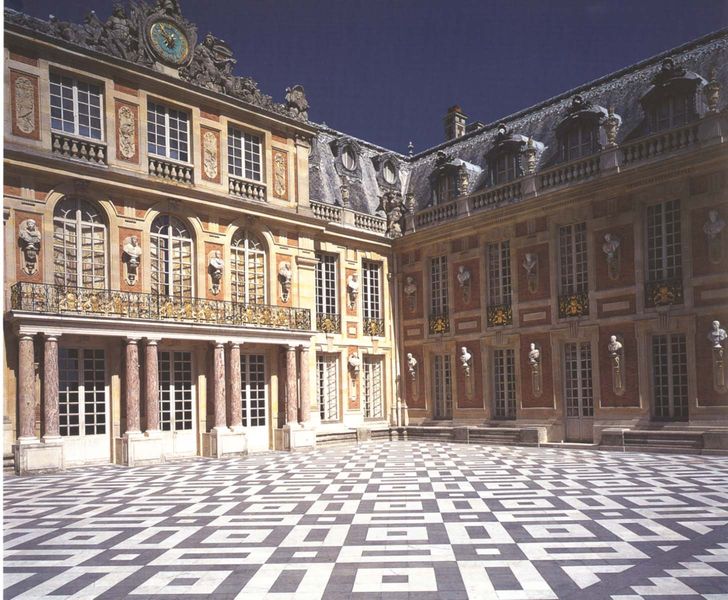
Titel: Marmorhof
Künstler: Philibert le Roy
Standort: Versailles, Schloss (EU - F)
Schlagwörter: blau, himmel, weiß, gelb, ocker, braun, fenster, grau, marmor, nacht, orange, schwarz, säulen, dach, gebäude, haus, rot, schloss, muster, gesichter, wand, architektur, gesicht, stein, brüstung, boden, gold, rokoko, skulptur, balkon, fassade, pflaster, türen, giebel, mauer, hof, figuren, büste, uhr, stuck, foto, innenhof, gauben, schwarzweiß, mosaik, büsten, quadrat, mamor, versailles, suck, helig, caro, aände